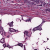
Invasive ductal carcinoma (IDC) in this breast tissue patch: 1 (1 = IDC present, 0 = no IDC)